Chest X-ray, PA view. Patient: 56 years old, sex F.
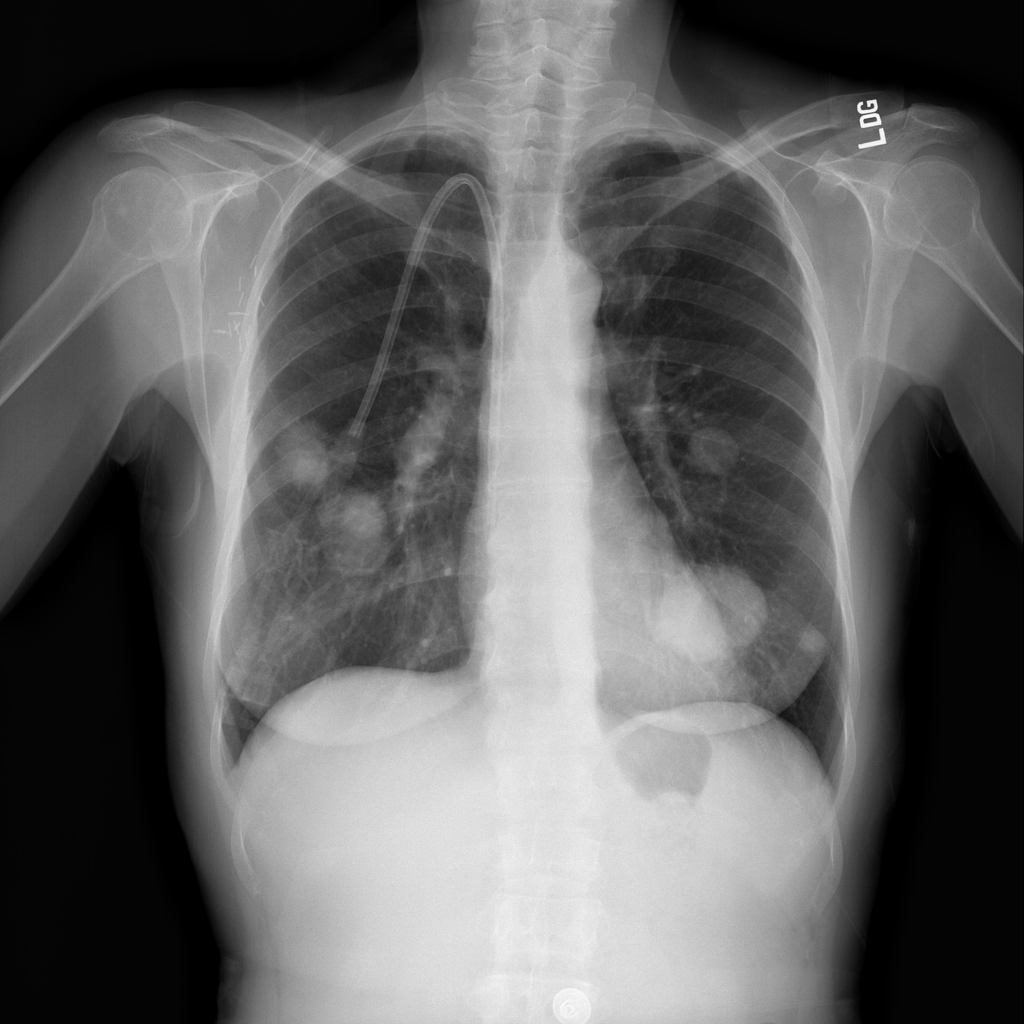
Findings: No Finding